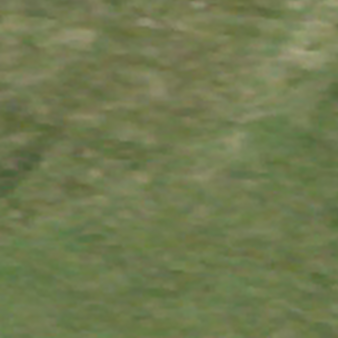
Label: other